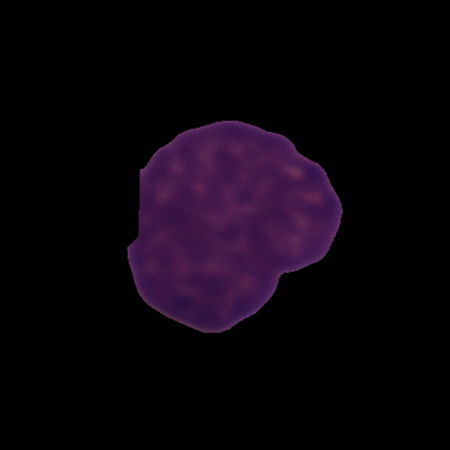
Label: cancer